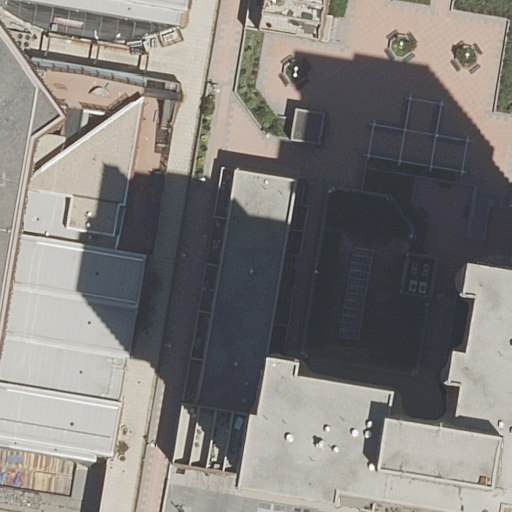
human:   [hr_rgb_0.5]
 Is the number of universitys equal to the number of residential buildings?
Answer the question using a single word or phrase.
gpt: no

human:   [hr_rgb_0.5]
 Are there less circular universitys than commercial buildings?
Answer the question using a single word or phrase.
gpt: no

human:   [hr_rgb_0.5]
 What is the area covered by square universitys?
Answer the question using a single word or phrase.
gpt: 0m2

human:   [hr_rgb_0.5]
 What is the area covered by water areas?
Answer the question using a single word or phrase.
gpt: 0m2

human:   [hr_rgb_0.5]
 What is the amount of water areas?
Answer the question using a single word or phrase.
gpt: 0

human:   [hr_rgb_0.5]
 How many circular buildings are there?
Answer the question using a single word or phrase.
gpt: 0

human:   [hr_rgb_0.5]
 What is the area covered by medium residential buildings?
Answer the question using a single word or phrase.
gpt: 150m2

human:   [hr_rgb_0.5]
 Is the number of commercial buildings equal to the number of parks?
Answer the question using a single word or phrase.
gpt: no

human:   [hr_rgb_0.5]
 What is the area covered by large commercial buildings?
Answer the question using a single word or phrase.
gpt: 0m2

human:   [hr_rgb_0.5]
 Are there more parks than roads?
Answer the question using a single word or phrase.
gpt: yes

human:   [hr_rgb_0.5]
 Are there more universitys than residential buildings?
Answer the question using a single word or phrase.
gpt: no

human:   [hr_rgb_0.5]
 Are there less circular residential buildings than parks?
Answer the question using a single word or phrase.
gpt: yes

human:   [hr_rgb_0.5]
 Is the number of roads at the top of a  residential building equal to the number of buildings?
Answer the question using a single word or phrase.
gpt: no

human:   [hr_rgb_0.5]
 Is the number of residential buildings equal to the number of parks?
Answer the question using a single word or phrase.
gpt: no

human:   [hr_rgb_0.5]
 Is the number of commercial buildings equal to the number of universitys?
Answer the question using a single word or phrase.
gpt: no

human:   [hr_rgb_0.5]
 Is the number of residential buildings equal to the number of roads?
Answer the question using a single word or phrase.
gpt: no

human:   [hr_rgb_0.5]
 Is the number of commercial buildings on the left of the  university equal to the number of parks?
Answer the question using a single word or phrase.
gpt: no

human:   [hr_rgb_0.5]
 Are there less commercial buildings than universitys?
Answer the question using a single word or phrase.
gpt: yes

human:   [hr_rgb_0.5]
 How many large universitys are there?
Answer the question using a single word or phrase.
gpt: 1

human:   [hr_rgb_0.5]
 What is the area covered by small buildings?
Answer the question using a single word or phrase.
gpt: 1m2

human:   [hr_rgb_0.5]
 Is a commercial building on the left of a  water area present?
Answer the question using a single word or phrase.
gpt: no

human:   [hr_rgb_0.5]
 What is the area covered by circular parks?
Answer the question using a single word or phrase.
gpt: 0m2

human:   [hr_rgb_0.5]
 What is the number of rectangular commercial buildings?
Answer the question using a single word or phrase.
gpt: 0

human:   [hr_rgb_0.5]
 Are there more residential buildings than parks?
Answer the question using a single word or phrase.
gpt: yes

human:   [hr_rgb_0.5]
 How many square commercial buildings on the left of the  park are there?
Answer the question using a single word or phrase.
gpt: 0

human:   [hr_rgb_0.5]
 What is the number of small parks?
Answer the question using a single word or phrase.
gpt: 0

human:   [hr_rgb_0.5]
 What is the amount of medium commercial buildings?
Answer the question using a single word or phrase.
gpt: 0

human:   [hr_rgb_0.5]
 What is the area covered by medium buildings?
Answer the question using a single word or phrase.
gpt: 150m2

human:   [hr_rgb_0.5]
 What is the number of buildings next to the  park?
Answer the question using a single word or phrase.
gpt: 3

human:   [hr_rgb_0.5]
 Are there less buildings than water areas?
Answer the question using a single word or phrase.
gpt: no

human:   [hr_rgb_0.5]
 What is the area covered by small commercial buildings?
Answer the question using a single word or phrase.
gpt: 0m2

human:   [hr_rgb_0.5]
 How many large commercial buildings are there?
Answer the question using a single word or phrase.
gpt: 0

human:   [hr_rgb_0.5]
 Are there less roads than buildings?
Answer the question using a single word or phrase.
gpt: yes

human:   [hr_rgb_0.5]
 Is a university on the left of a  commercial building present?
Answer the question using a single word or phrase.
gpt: no

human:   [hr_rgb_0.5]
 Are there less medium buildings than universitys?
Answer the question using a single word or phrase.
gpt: no

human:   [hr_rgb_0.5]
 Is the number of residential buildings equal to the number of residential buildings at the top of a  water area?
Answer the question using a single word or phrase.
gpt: no